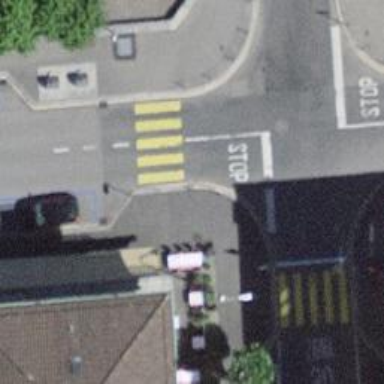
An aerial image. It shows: Uncontrolled crossing with choker traffic calming measures.